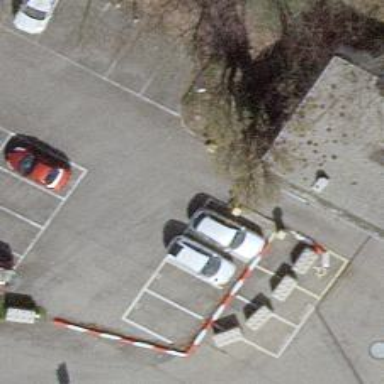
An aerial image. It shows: Parking aisle designated as service road.